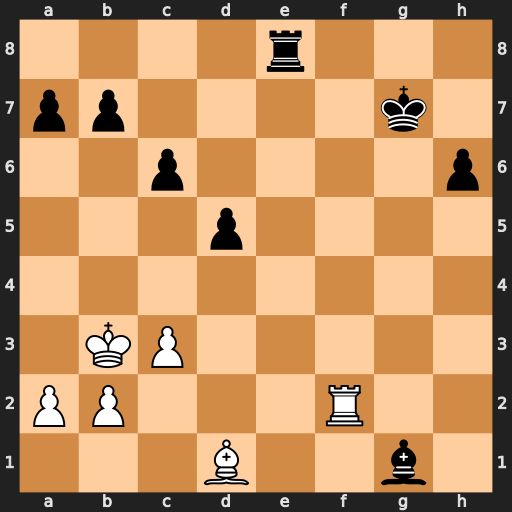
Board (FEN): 4r3/pp4k1/2p4p/3p4/8/1KP5/PP3R2/3B2b1
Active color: w
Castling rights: -
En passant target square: -
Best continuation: Rg2+ Kf8 Rxg1